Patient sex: M
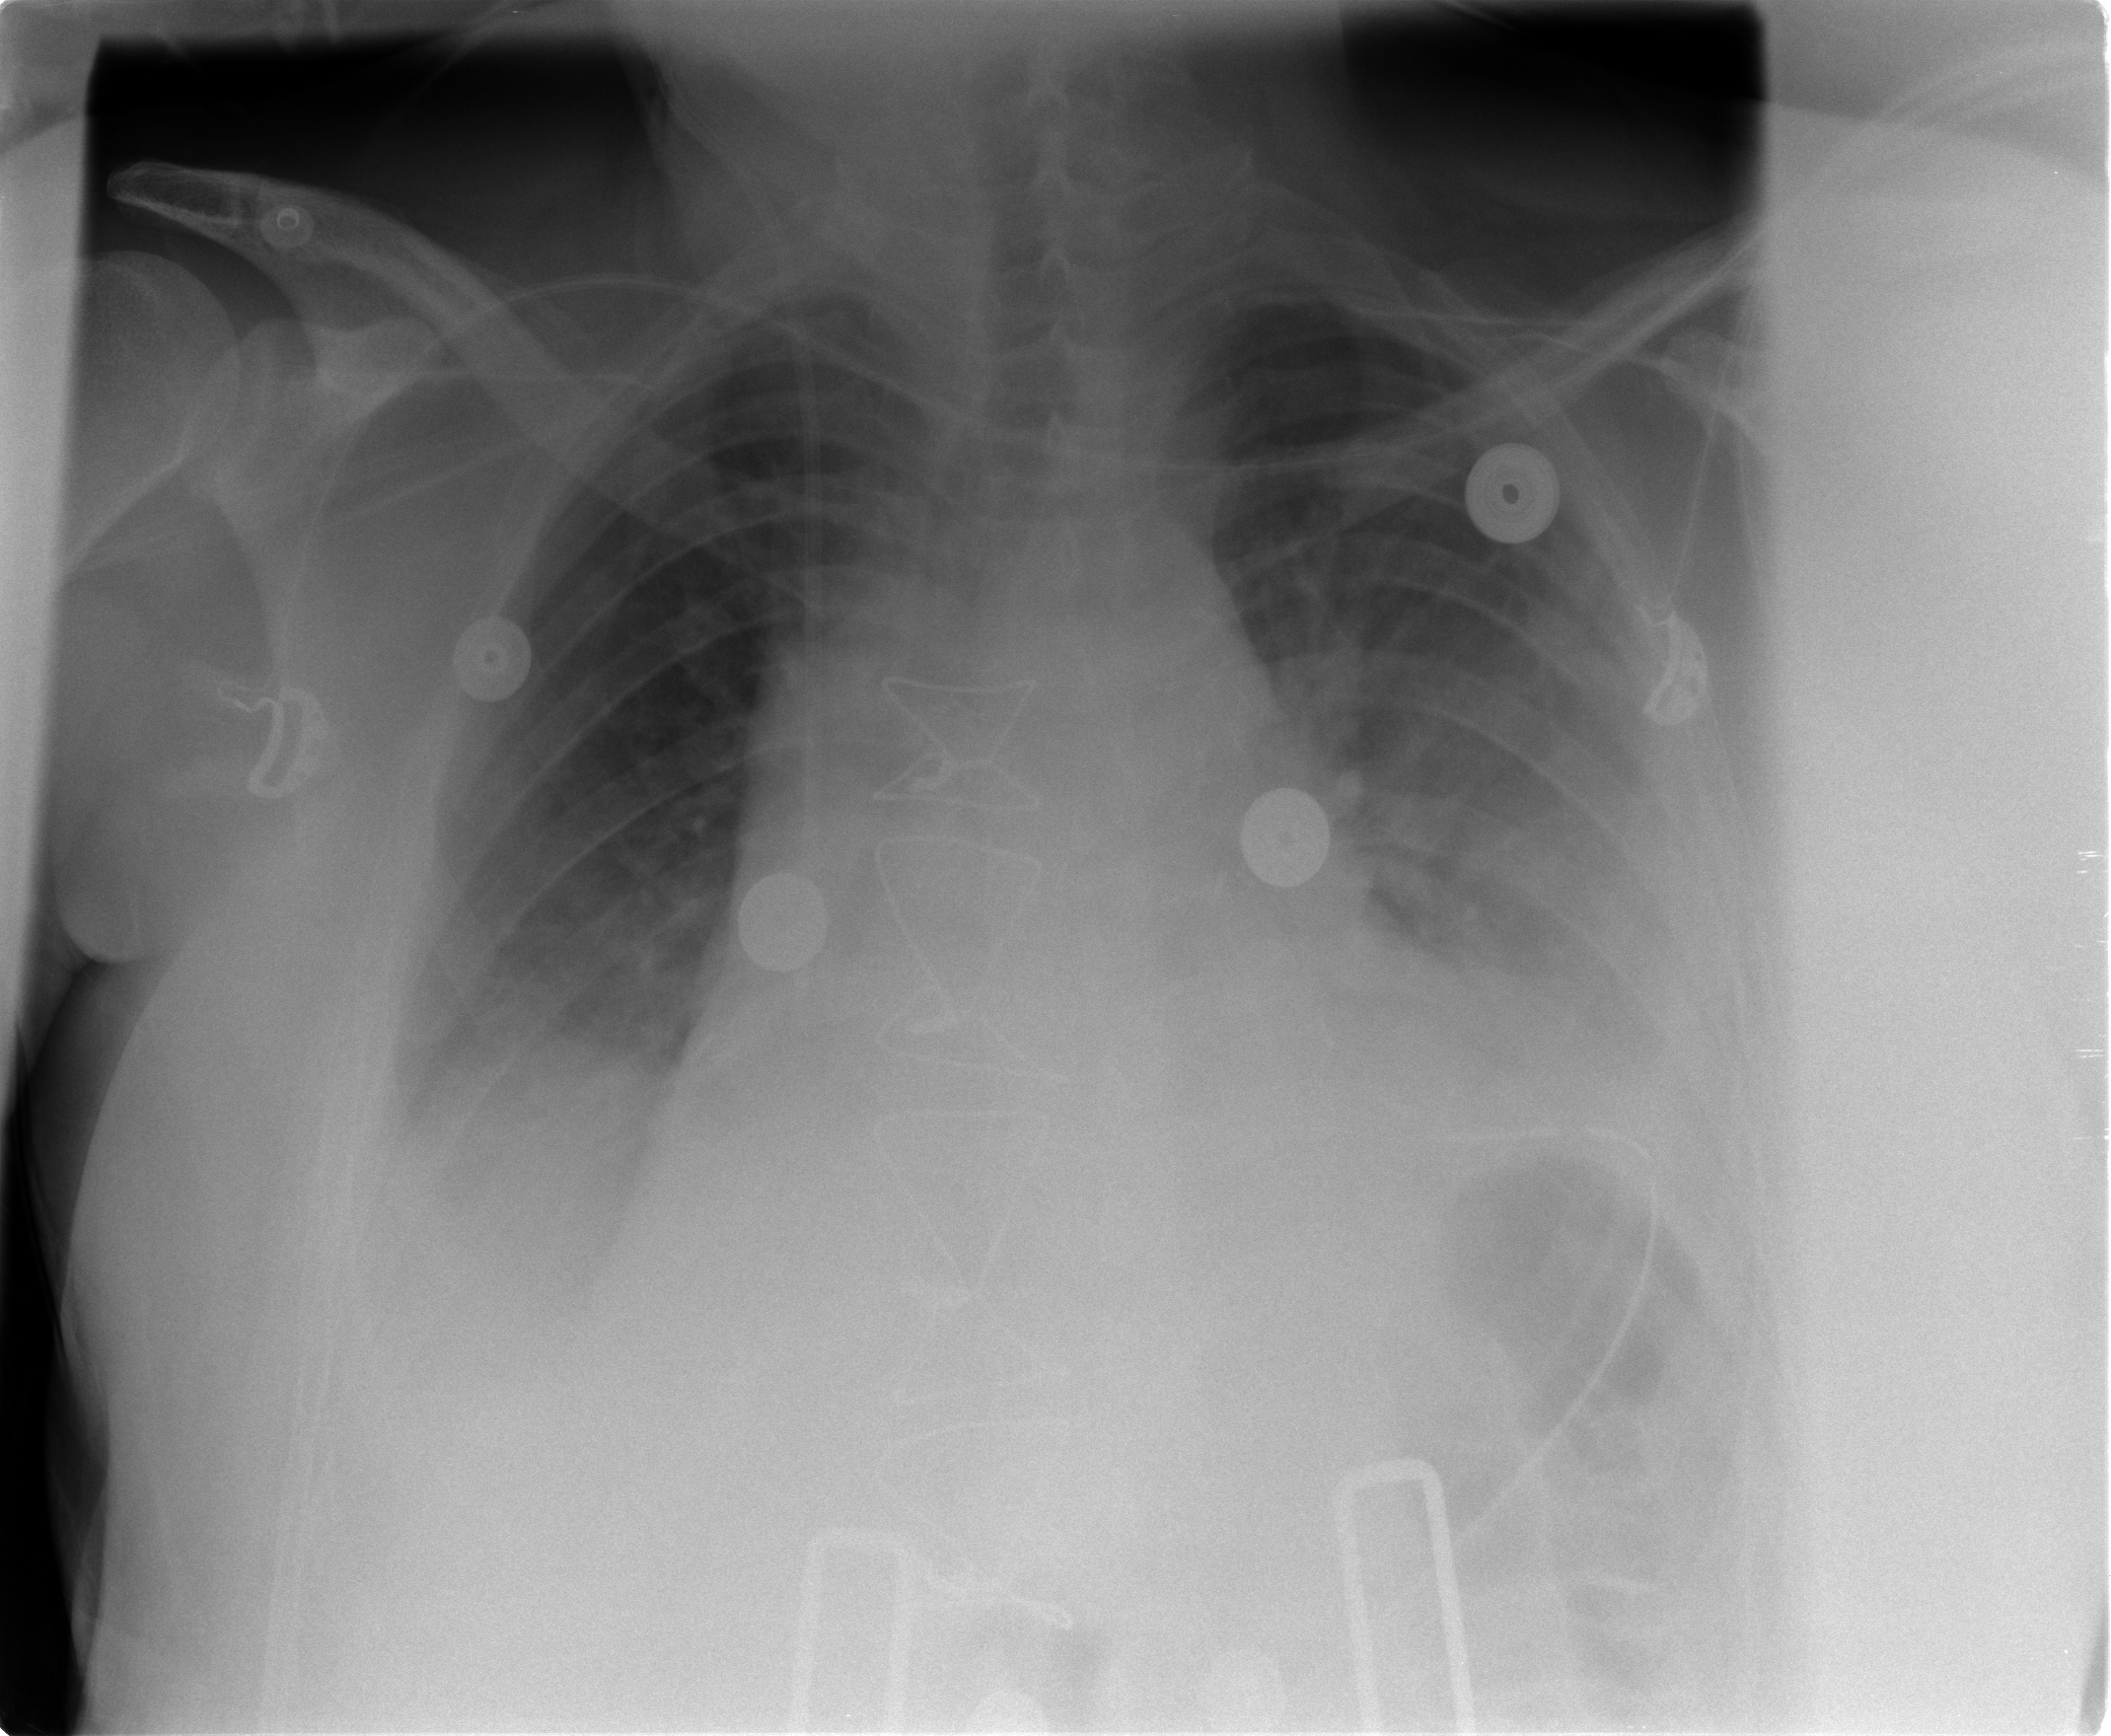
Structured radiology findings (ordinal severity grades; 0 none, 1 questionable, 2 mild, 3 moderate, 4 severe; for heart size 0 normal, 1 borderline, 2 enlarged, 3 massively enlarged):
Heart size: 2
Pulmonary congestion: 2
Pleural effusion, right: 2
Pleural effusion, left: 2
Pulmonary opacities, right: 1
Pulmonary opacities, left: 0
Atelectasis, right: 2
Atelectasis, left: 2